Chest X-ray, PA view. Patient: 37 years old, sex F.
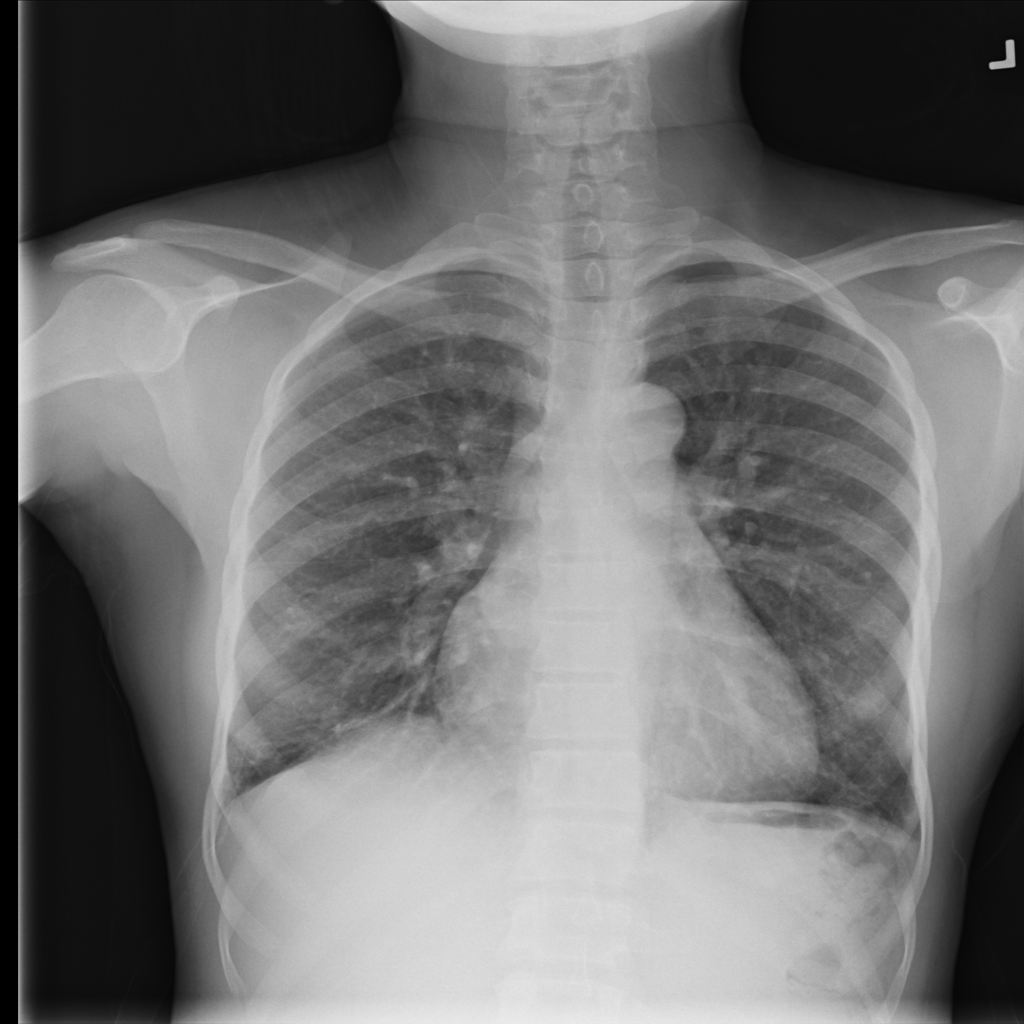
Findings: Cardiomegaly, Infiltration